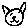
Label: cat